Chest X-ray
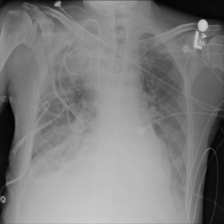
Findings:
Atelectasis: negative
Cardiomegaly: negative
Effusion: negative
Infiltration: negative
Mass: negative
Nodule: negative
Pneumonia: negative
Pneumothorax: negative
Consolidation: negative
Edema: negative
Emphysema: negative
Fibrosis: negative
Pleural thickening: negative
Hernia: negative